Question: I am working on an android application which implements Navigation drawer as its main menu then depending on the choices I do my operations. Now one of the task is to populate a listview from online mysql database host using jdbc. I am able to populate the listview in normal activity but the same code is not working in fragment. This is how my Fragment looks:
'''
public class HomeFragment extends Fragment
{
private ProgressDialog pDialog;
ListView listView ;
Connection conn=null;
ResultSet rs=null;
PreparedStatement st=null;
List<Map<String,String>> list = new ArrayList<Map<String,String>>();
public View onCreateView(LayoutInflater inflater,ViewGroup container,Bundle savedInstanceState)
{
View rootView = inflater.inflate(R.layout.main_list, container, false);
try
{
initList();
} catch (SQLException e)
{
e.printStackTrace();
}
String[] from = { "sender", "subject" ,"file_name"};
int[] to = {R.id.sender,R.id.subject,R.id.file_name};
SimpleAdapter adapter = new SimpleAdapter(getActivity(),list,R.layout.list_item,from,to);
//ListView lv=(ListView) rootView.findViewById(R.id.list);
//getListView();
ListView lv= (ListView) getActivity().findViewById(R.id.list);
lv.setAdapter(adapter);
lv.setOnItemClickListener(new OnItemClickListener() {
@Override
public void onItemClick(AdapterView<?> parent, View view,
int position, long id) {
String sender = ((TextView) view.findViewById(R.id.sender)).getText() .toString();
String subject = ((TextView) view.findViewById(R.id.subject)).getText() .toString();
String fname = ((TextView) view.findViewById(R.id.file_name)).getText() .toString();
}
});
return rootView;
}
public void initList() throws SQLException
{
String username="sql428447";
String pass="************";
String sender,subject,file_name;
try
{
Class.forName("com.mysql.jdbc.Driver");
conn = DriverManager.getConnection("jdbc:mysql://sql4.freesqldatabase.com:3306/sql428447",username,pass);
}
catch(Exception x)
{
x.printStackTrace();
}
try
{
String sql="select sender,subject,file_name from files";
st=conn.prepareStatement(sql);
rs=st.executeQuery();
while(rs.next())
{
sender=rs.getString(1);
subject=rs.getString(2);
file_name=rs.getString(3);
list.add(createRecord(sender, subject,file_name));
}
}
catch(Exception z)
{
z.printStackTrace();
}
finally
{
st.close();
rs.close();
}
}
public HashMap<String, String> createRecord(String key, String name,String file_name)
{
HashMap<String, String> record = new HashMap<String, String>();
record.put( "sender", key);
record.put( "subject", name);
record.put("file_name",file_name);
return record;
}
'''
}
and I am calling this fragment from Navigation drawer select item like this:
'''
case 1:
newFragment = new HomeFragment();
transaction.replace(R.id.content_frame, newFragment);
transaction.addToBackStack(null);
transaction.commit();
break;
'''
But at runtime in log its throwing exception on line initlist() and st.close() which I am not able to figure out. I guess my approach is almost correct which is discussed in most tutorials but I am not understanding fault in my code cause it is working in normal activity. Any help would be appreciated. Thanks
This is the screenshot of exception

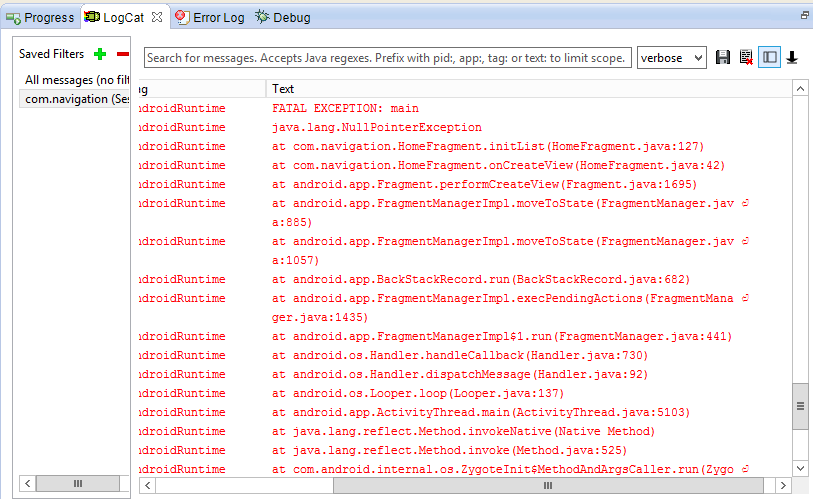
Answer: You would probably benefit from using a 'ListFragment', I've seen many guides on the internet assume you are using one so it can get very confusing.
As for your current error, you're dereferencing 'st' in the 'finally' without verifying it's not null first. If 'conn' throws an error you'll have this happen.
'''
try
{
String sql="select sender,subject,file_name from files";
st=conn.prepareStatement(sql);
rs=st.executeQuery();
while(rs.next())
{
sender=rs.getString(1);
subject=rs.getString(2);
file_name=rs.getString(3);
list.add(createRecord(sender, subject,file_name));
}
}
catch(Exception z)
{
z.printStackTrace();
}
finally
{
if (st != null) {
st.close();
if (rs != null) {
rs.close();
}
}
}
'''